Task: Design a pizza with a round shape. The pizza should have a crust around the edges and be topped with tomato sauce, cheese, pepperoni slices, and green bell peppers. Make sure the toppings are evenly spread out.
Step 582:
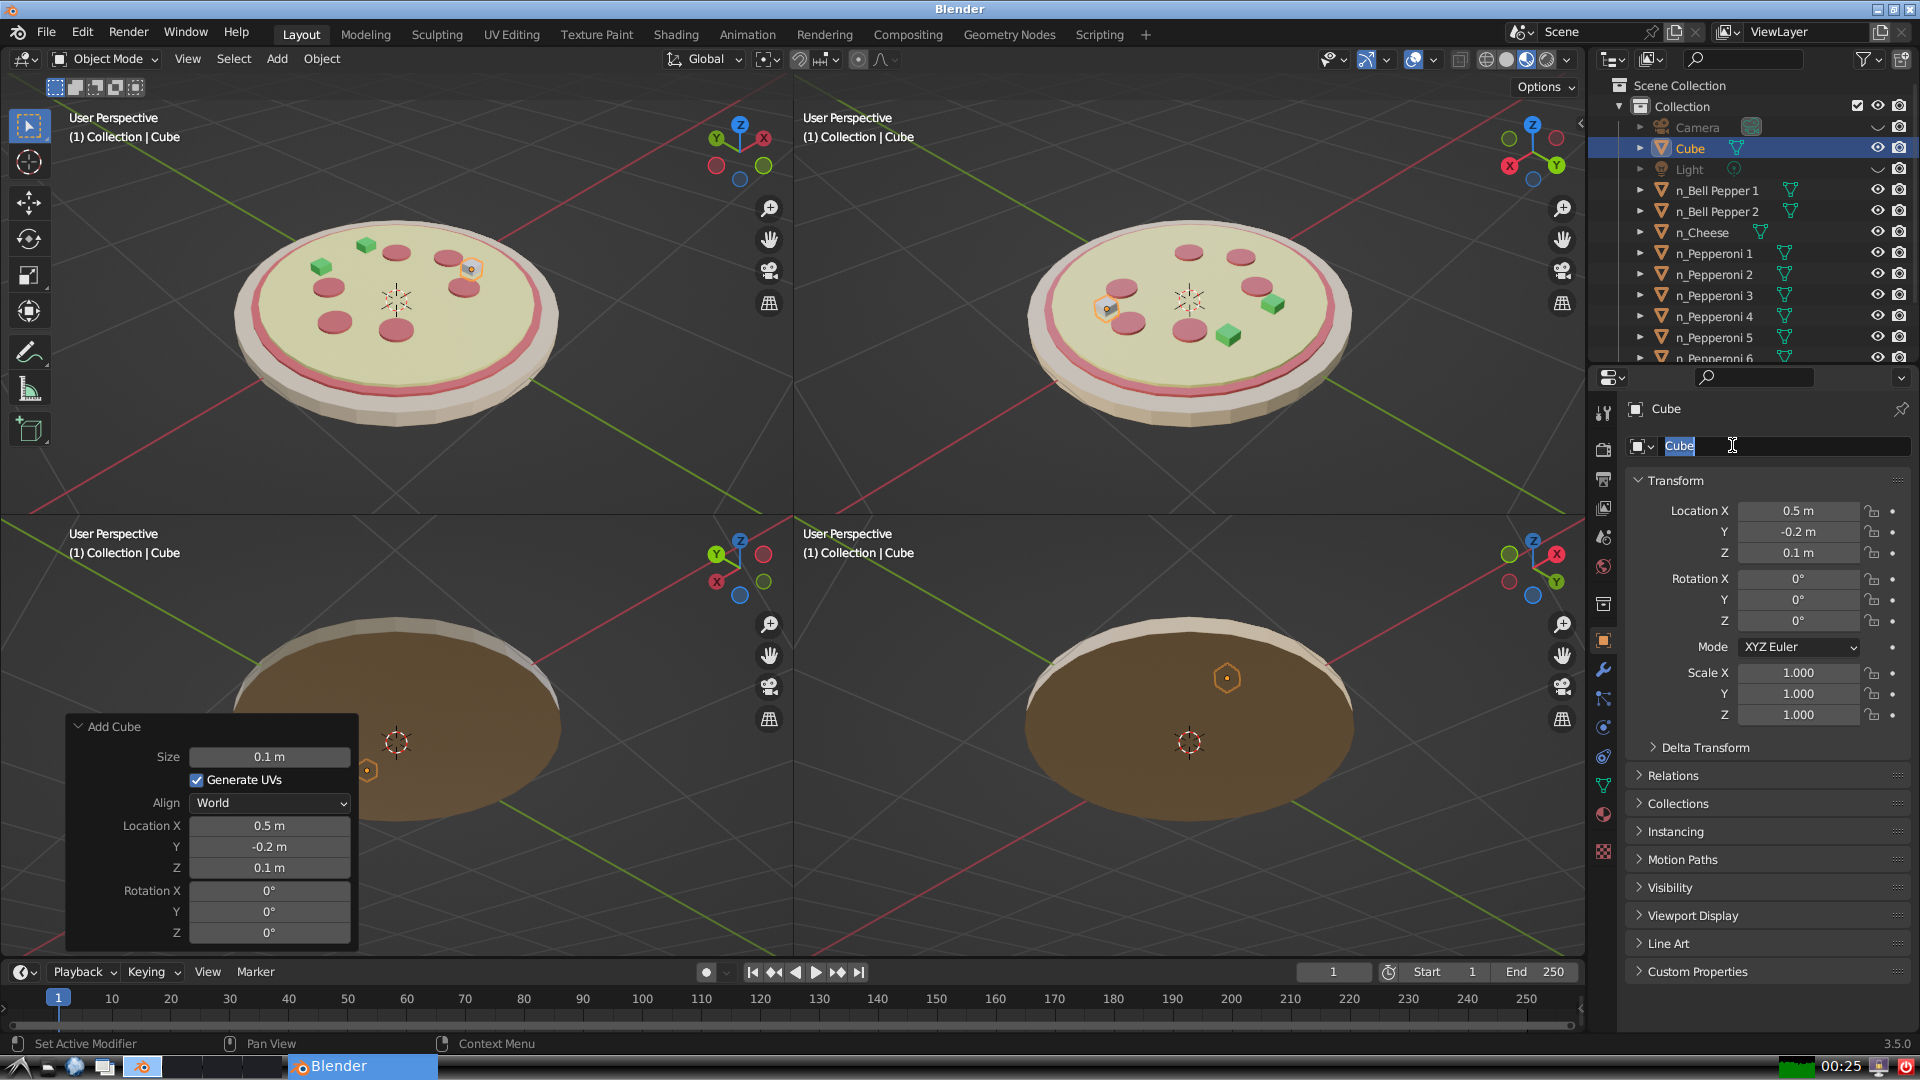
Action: input_text: n_Bell Pepper 3